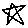
Label: star